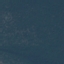
Land use / land cover: Forest